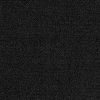
Atmospheric dust classification: dusty